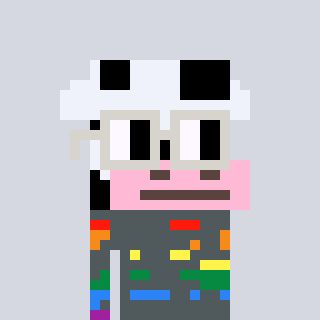
a pixel art character with square light gray glasses, a cow-shaped head and a redpinkish-colored body on a cool background